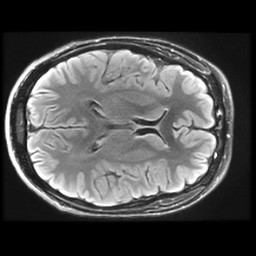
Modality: FLAIR
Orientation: axial
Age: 21
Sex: male
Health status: healthy
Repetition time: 12 s
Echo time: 0.09782 s